Field crop: tomato
Growth stage: 2
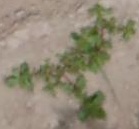
Species: portulaca